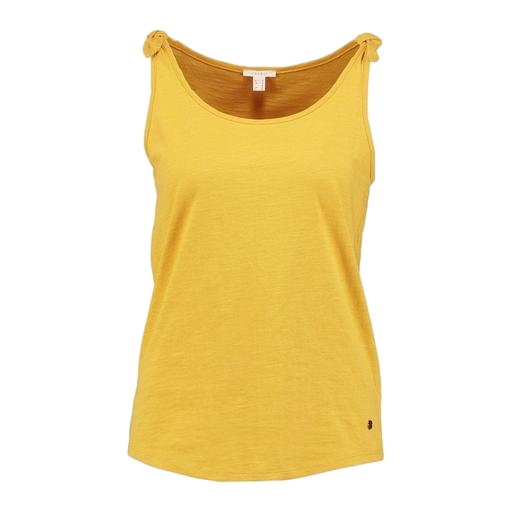
yellow tank top, slub tank, woman's tank top, white background